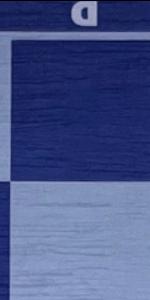
Label: Empty